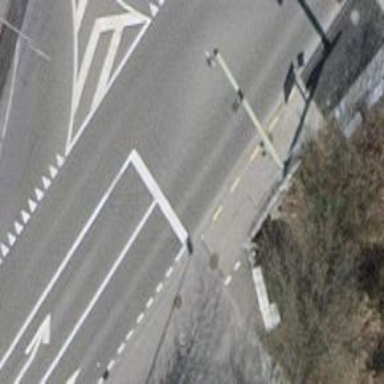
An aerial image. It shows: Road with traffic signals.